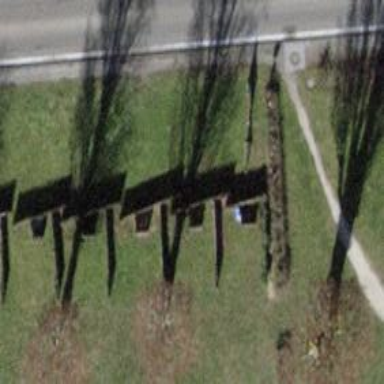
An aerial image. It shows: Wooden fence.